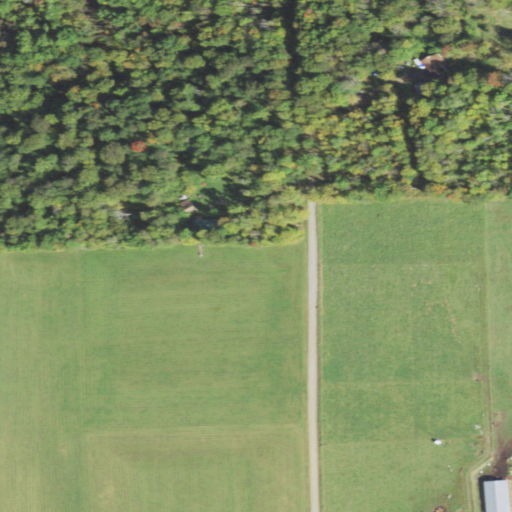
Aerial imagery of mountain in Pennsylvania named Carlson Hill containing pasture, deciduous forest, open development, mixed forest, low intensity development, barren land, and medium intensity development